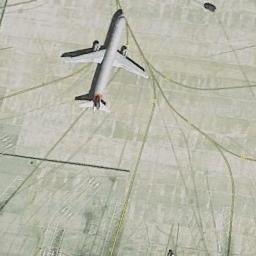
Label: airplane